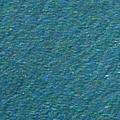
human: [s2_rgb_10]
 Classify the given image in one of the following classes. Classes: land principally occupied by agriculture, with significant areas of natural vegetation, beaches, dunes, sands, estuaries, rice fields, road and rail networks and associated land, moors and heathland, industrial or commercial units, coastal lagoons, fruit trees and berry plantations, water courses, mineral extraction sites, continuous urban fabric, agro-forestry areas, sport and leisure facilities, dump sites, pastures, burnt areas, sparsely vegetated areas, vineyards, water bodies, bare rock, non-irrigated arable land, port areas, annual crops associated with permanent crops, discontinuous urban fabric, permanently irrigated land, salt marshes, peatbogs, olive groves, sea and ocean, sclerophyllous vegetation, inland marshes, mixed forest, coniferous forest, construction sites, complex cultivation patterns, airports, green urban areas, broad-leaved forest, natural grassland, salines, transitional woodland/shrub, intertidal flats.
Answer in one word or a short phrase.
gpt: sea and ocean